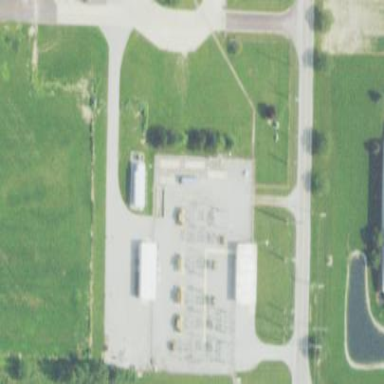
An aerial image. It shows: Substation with power equipment.